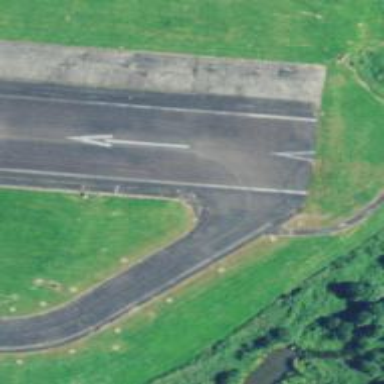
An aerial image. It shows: View of taxiway at the airport.